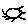
Label: sun